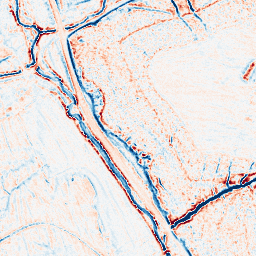
Category: edge_preserving
Decomposition family: bilateral
Decomposition parameters: d: 9
sigma_color: 25
sigma_space: 150
Upsampling method: regularized
Upsampling parameters: scale: 2
lambda_reg: 0.01
Upsampling scale: 2